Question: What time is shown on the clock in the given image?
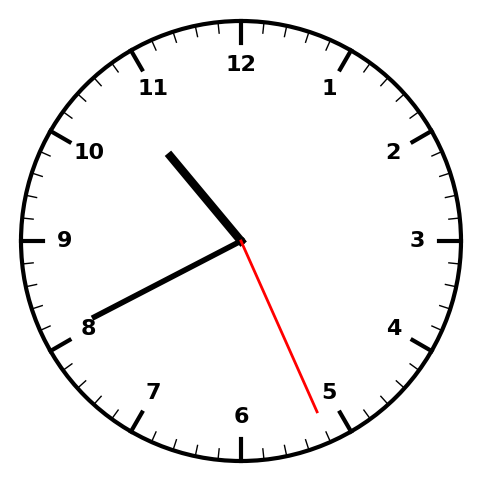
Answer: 10:40:26